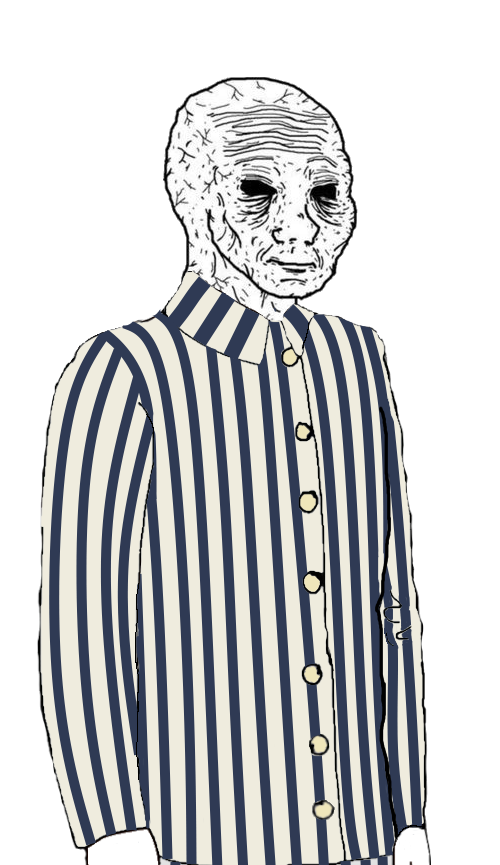
Label: 5_Tired_Wojak